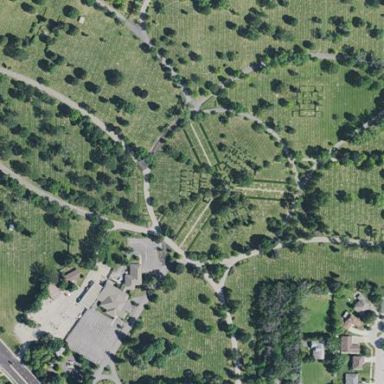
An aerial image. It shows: Cemetery.